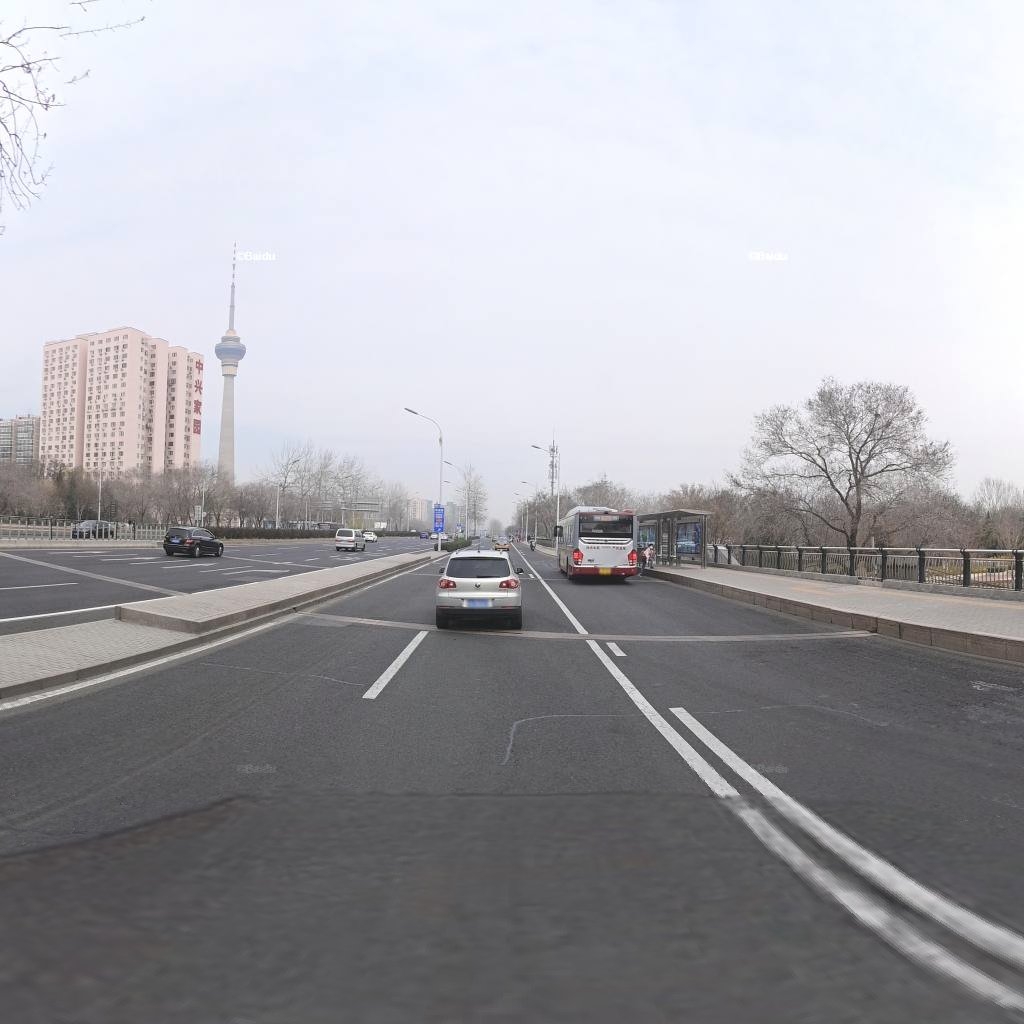
Region: Haidian
Road damage annotations: transverse patch, transverse patch